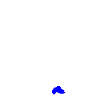
Particle: electron